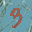
Label: 3